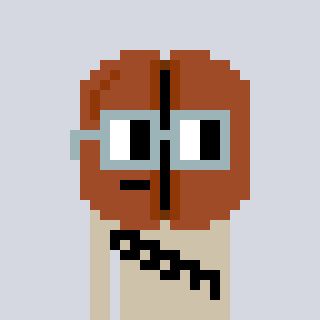
a pixel art character with square dark gray glasses, a coffeebean-shaped head and a bege-colored body on a cool background